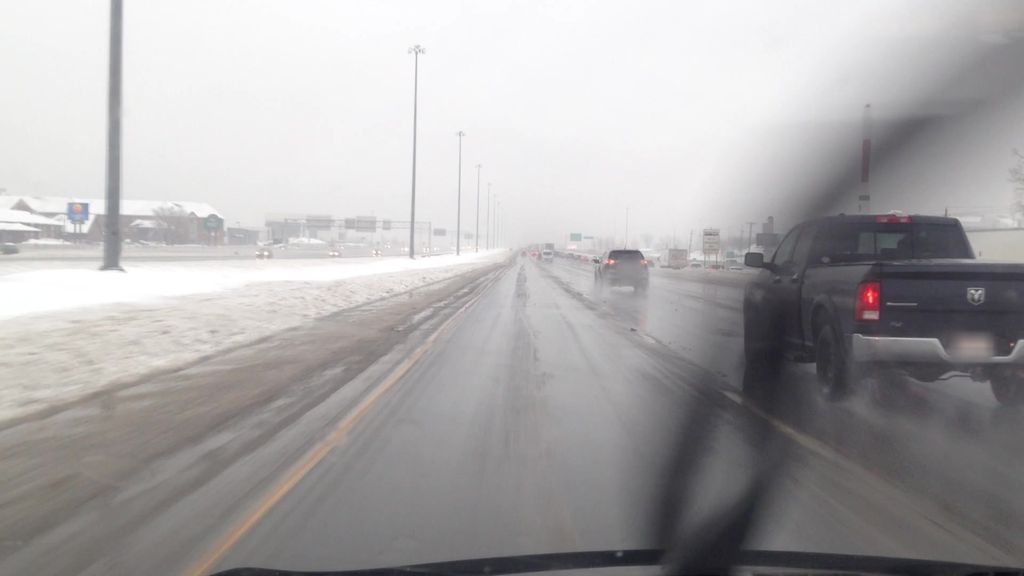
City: montreal